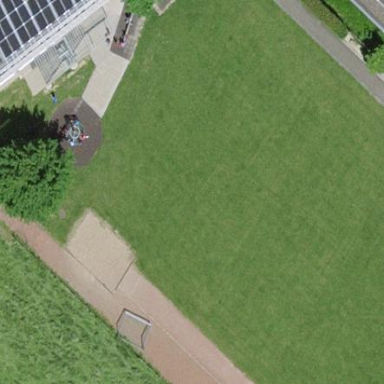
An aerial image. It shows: Pitch for leisure activities.